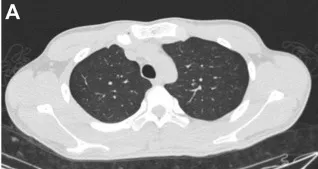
Preoperative CT images and postoperative CT images (A-D) Progression of bilateral lung fibrosis.
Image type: radiology (ct)